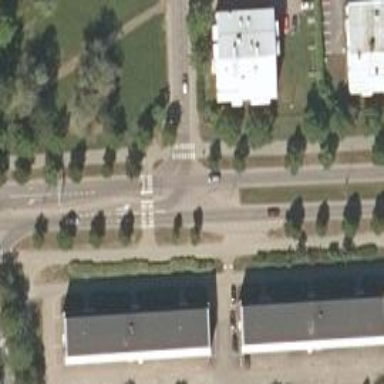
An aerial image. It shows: Asphalt cycleway with uncontrolled zebra crossing. The crossing has island for safety.